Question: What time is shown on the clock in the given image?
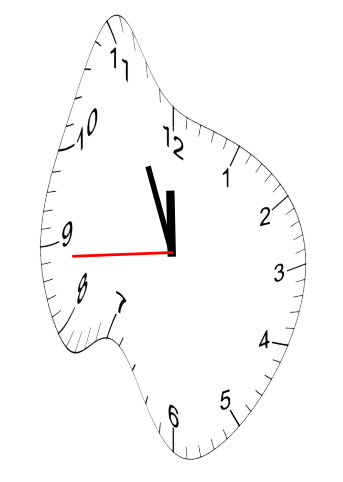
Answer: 11:55:44